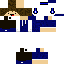
A male human skin with medium skin, wearing brown long hair dressed in a blue hoodie and black pants, featuring a closed mouth.